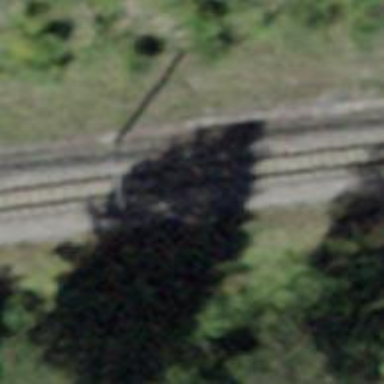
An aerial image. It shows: Narrow-gauge railway with 1 track. The tracks are electrified with contact line.